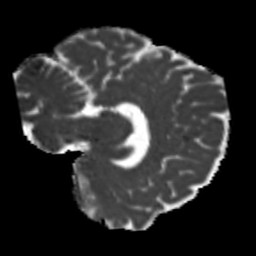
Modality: MD
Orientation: sagittal
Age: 42
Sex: male
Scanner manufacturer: siemens
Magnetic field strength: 3 T
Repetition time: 5.25 s
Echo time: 0.08 s